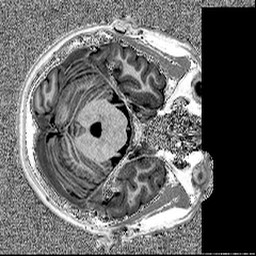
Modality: MP2RAGE
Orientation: axial
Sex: male